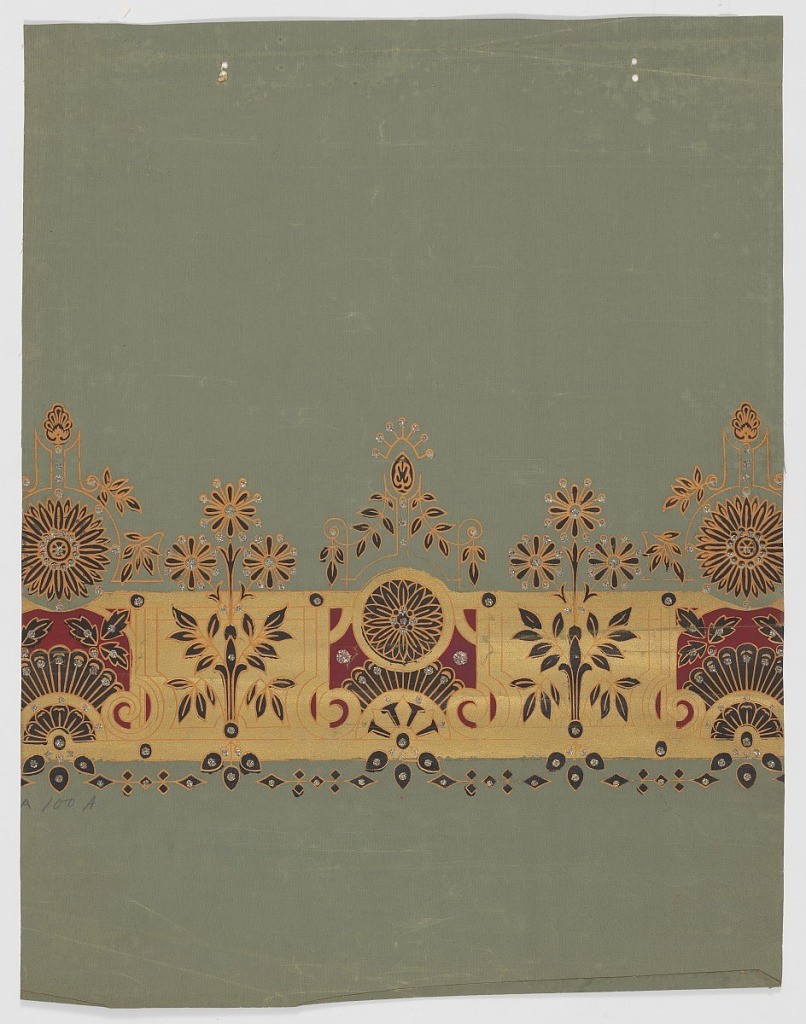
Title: Window shade
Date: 1875–1900
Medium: Block-printed, applied mica flakes
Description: Stylized floral bouquets alternating with daisy-like flower. Printed in metallic gold, bronze, deep red and black  on light green fabric support.